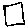
Label: square